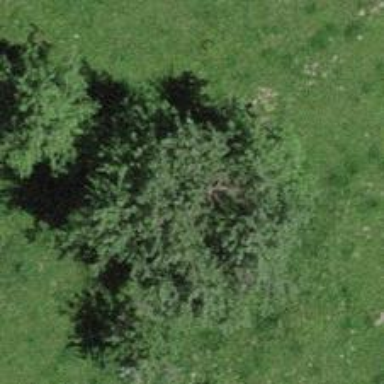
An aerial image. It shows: Agricultural area with deciduous broadleaved trees.